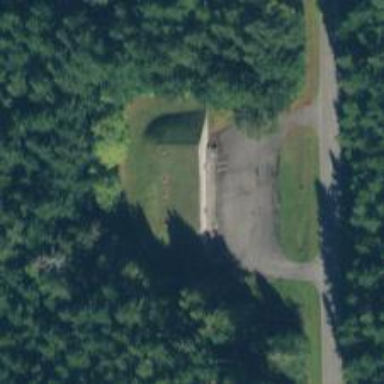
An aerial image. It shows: Military bunker.